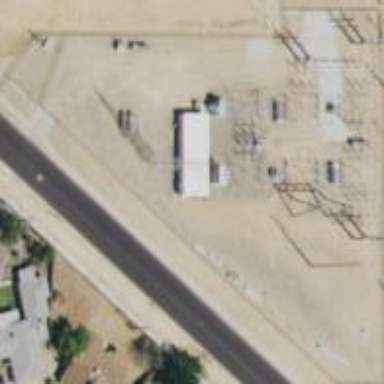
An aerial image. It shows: Power substation.